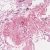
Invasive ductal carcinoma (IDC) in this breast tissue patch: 0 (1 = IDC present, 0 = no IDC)